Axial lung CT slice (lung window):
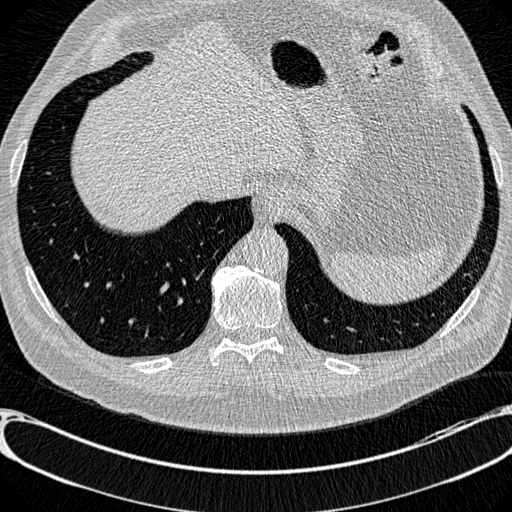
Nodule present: no